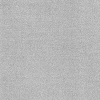
Atmospheric dust classification: dusty